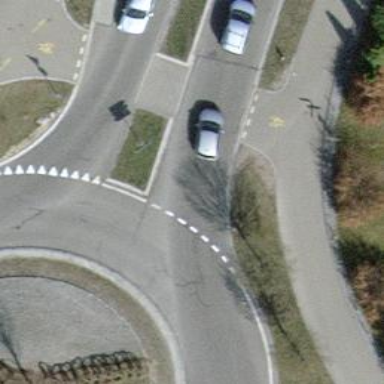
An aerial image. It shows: Traffic calming island.